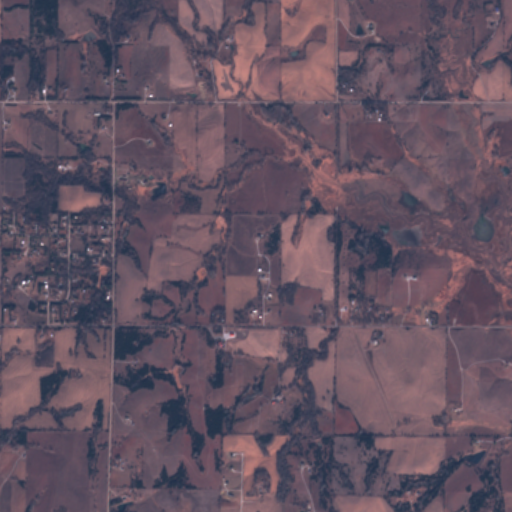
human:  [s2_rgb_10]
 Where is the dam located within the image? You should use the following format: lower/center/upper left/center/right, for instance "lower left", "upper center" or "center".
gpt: The dam is located in the upper left of the image.
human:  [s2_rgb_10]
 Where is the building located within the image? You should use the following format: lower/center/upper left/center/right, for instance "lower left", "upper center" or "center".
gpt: The building is located in the upper left of the image.
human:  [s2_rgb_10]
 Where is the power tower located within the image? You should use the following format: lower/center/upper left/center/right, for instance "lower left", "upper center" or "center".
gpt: There is no power tower in the image.